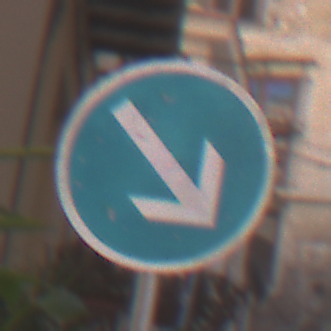
Verkehrszeichen: VorgeschriebeneVorbeifahrtRechts
Umgebung: Outdoor, Urban
Tageszeit: MorningAfternoon
Wetter: Clear
Licht: Natural
Jahreszeit: NotSpecified
Kontrast: LowContrast